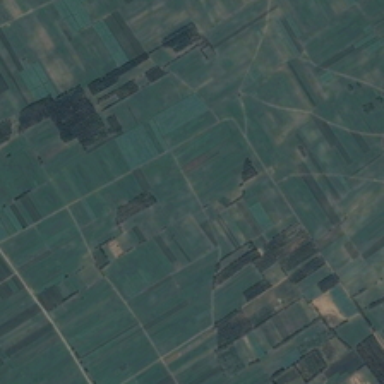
Many pieces of green farmlands are together .